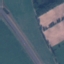
Land use / land cover class: Highway